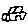
Label: car